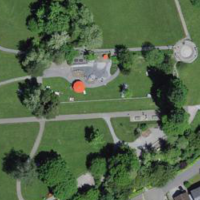
EUNIS habitat code: 53
Species observed at this site:
Carpinus betulus